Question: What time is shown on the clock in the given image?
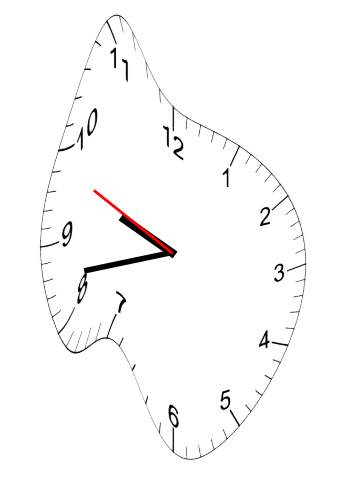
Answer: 09:42:49